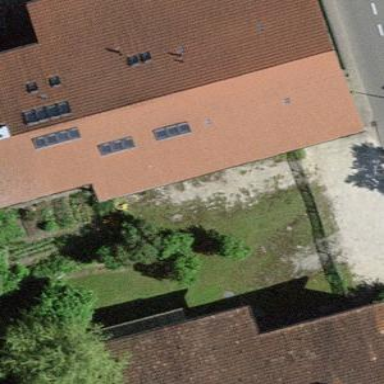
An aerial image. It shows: Farm building.